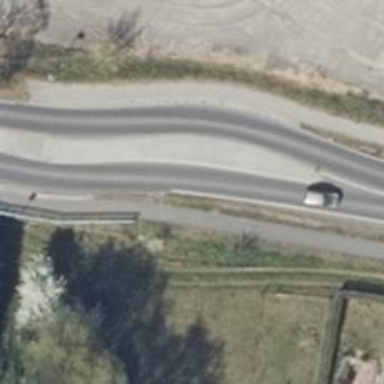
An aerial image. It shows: Primary road with asphalt surface.